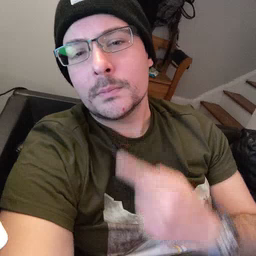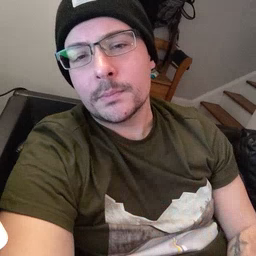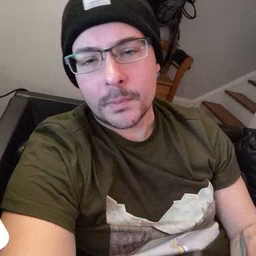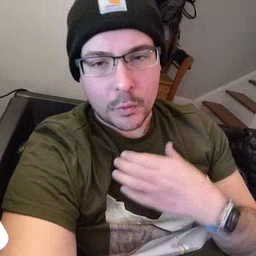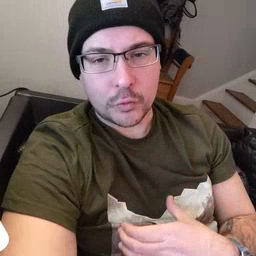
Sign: hungry